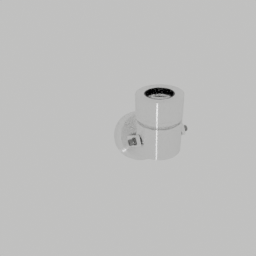
Label: lighting